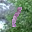
Label: 1